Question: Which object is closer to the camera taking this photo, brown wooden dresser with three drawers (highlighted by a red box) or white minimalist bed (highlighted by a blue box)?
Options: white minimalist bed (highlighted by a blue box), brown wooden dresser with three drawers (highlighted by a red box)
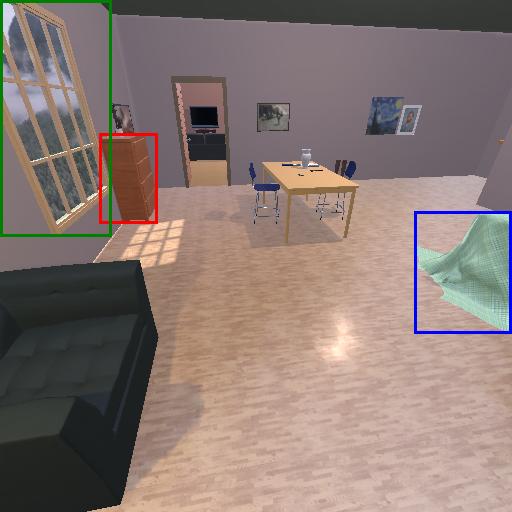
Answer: white minimalist bed (highlighted by a blue box)